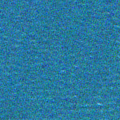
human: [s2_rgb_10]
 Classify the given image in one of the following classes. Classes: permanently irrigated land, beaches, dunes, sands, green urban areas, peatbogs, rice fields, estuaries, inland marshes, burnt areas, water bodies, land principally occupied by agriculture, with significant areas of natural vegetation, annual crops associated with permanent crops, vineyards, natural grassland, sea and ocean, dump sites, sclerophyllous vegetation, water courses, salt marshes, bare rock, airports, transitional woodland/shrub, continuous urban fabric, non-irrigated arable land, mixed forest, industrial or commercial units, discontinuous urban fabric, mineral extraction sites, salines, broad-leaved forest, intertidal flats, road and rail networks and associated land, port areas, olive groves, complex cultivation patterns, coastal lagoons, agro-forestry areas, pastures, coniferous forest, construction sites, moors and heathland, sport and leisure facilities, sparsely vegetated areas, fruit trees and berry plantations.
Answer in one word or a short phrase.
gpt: sea and ocean